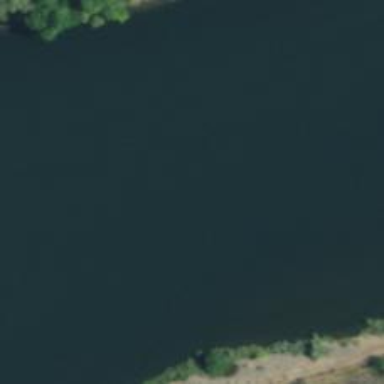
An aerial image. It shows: Beautiful river scene.